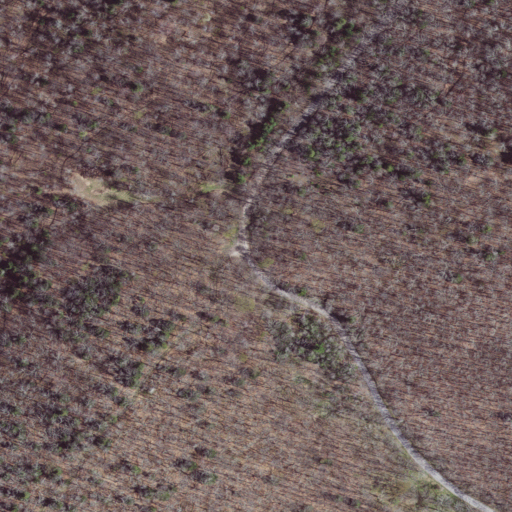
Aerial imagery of gap in Virginia named Pacers Gap containing deciduous forest, mixed forest, open development, low intensity development, and medium intensity development